Interaction volume radius: 10 \u00c5
Interaction volume height: 10 \u00c5
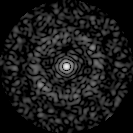
Disorder parameter: 0.8175